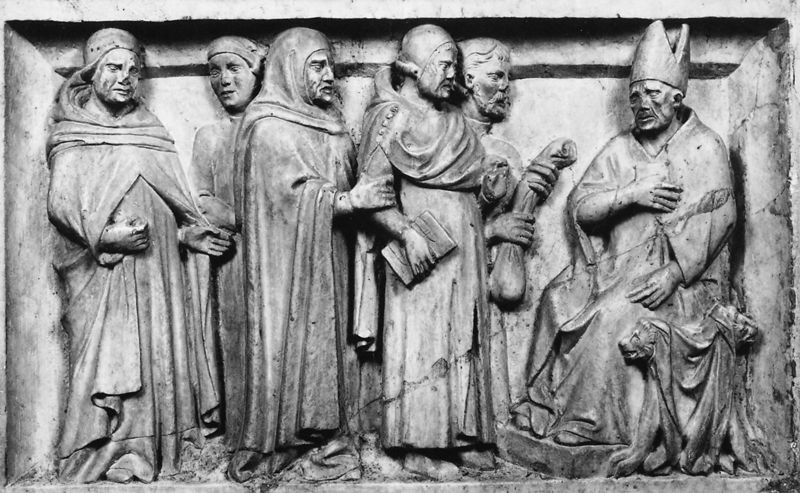
Titel: Grabmal für Simone Saltarelli
Künstler: Nino d’Andrea Pisano
Standort: Pisa, S. Caterina (EU - I - Toskana)
Schlagwörter: menschen, sitzen, grau, männer, stuhl, hund, bart, mütze, stehen, stein, hände, gewand, kutte, relief, papst, thron, stufe, buch, treffen, beutel, kathedrale, mönch, audienz, mönche, tiara, löwe, sechs, glied, pilger, geschenke, h, kardinale